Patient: sex M, age 71
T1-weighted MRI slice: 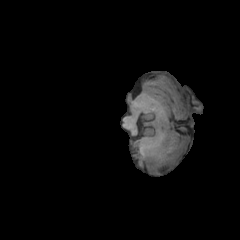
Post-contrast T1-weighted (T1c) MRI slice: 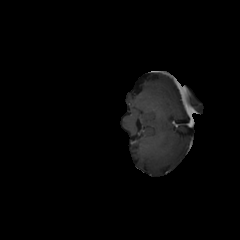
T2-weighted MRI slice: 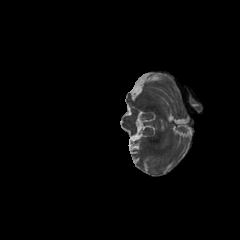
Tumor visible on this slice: no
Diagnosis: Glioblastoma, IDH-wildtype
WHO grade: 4